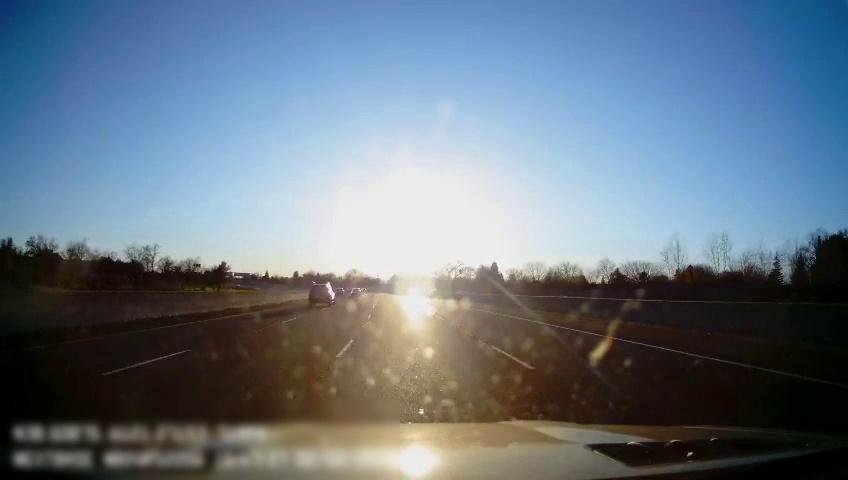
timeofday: Day
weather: Sunny
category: Drivable Space
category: Vehicles | SUV
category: Vehicles | Car
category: Vehicles | SUV
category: Lanes | Alternate Lane
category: Lanes | Alternate Lane
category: Lanes | Current Lane
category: Lanes | Current Lane
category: Lanes | Alternate Lane
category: Traffic | Signs